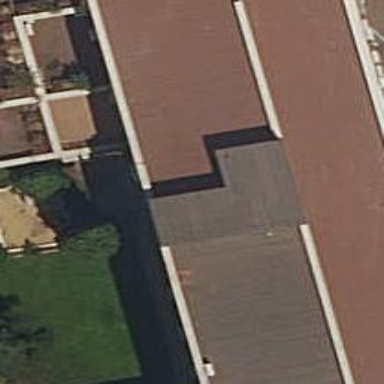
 colored brown. The building itself is red in color."